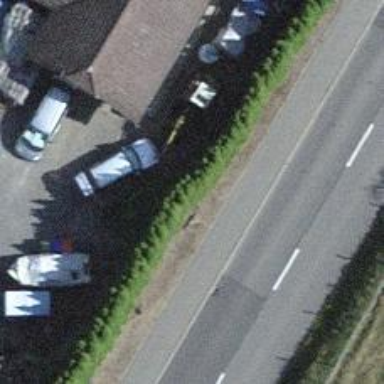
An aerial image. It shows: Hedge acting as barrier.